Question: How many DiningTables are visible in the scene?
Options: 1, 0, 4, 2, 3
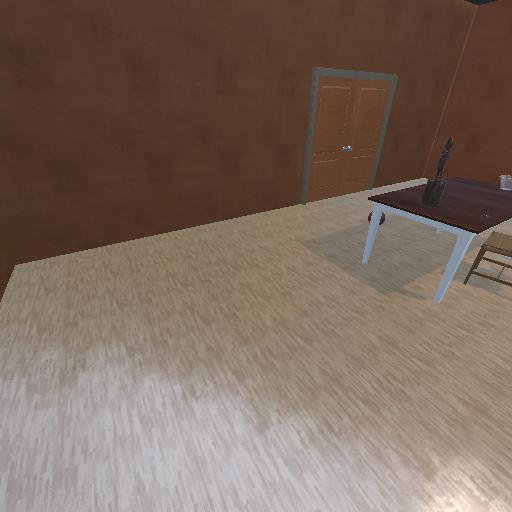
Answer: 1